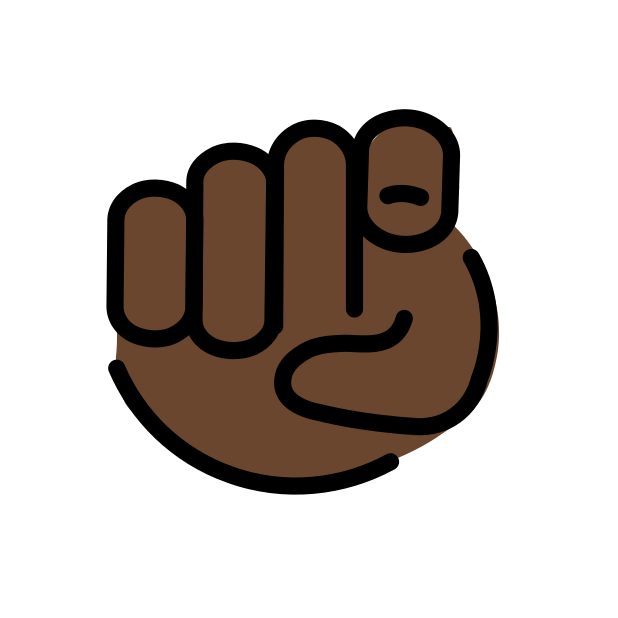
index pointing at the viewer: dark skin tone